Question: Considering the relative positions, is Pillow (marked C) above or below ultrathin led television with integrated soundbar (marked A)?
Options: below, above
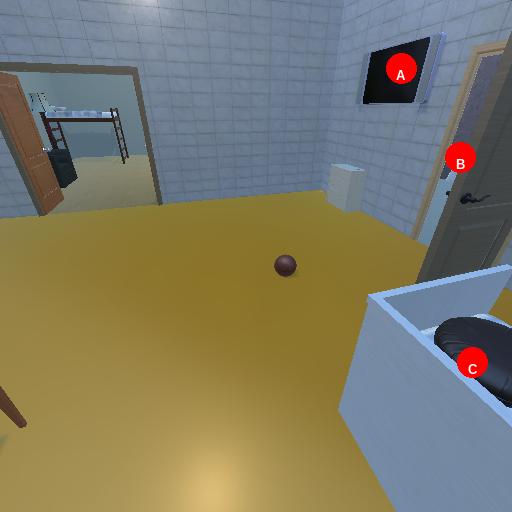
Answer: below